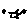
Label: star